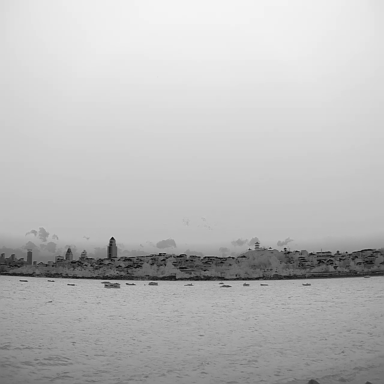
There are 11 bulk_carriers in the infrared image.